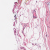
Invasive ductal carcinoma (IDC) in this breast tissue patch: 0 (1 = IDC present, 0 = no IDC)